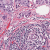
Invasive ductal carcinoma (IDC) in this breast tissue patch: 1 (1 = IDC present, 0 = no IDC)